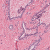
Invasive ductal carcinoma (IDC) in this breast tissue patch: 0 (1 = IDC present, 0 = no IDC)